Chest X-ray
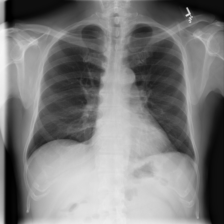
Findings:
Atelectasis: negative
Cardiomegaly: negative
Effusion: negative
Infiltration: negative
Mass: negative
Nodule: negative
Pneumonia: negative
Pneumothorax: negative
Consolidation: negative
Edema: negative
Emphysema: negative
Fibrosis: negative
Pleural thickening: negative
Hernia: negative